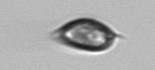
Label: Prorocentrum_triestinum